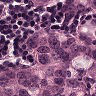
Metastatic tissue present: yes